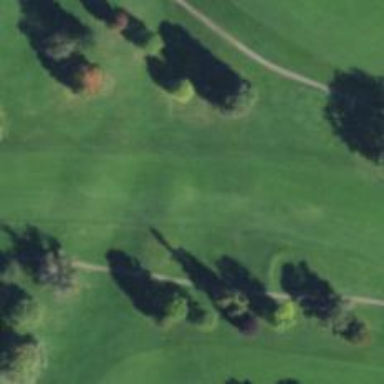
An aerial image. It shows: View of golf hole.